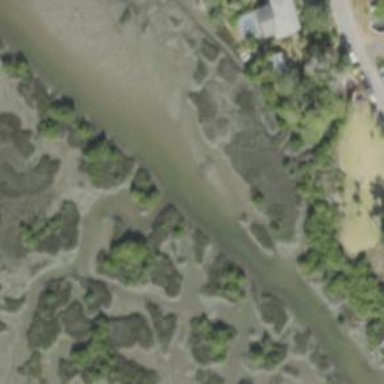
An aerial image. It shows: Saltmarsh wetland area.